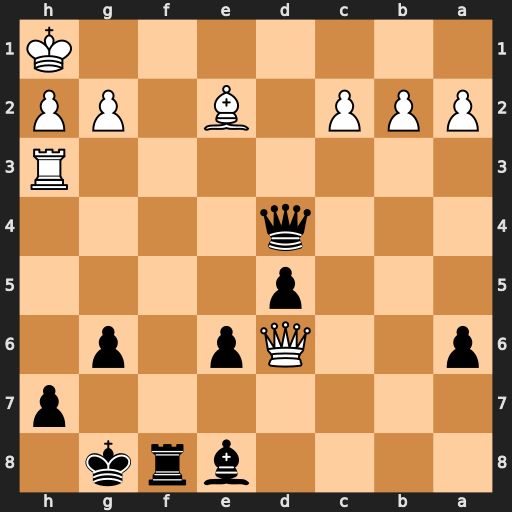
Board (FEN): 4brk1/7p/p2Qp1p1/3p4/3q4/7R/PPP1B1PP/7K
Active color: b
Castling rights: -
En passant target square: -
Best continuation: Qd1+ Bxd1 Rf1#